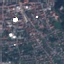
Land use / land cover: Residential